Question: I would like to float list elements to the right using a list (I like the bullet points), and want to stay away from tables. I would also like to customize the space between the list items, and specify when the list items wrap. For example, 3 list items per "row."
Example picture:

How can this be done?
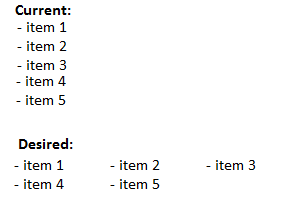
Answer: Using the 'display: inline' style on your 'li' element will get your list flowing horizontally. Further styling (such as 'padding' and 'margin') can let you manipulate the space between the items, and 'list-style-type' will even let you customize the appearance of the bullet.
I'm not aware of any simple means to specify on which item the list will break to a newline, though. It should simply wrap when it reaches the edge of its container. (You could specify the width of the list, although that will change which item the list breaks on depending on the user's font size.)